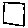
Label: square